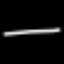
Label: line